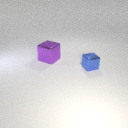
small blue metal cube to the right of large purple metal cube